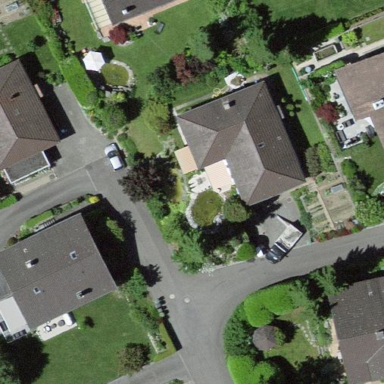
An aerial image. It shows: Residential building.